Field crop: tomato
Growth stage: 2
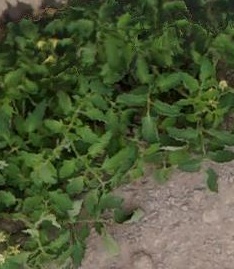
Species: tomato